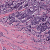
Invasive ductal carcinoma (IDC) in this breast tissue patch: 1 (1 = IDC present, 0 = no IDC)